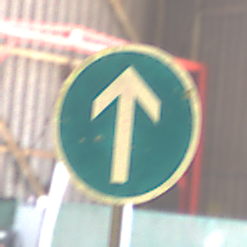
Verkehrszeichen: VorgeschriebeneFahrtrichtungGeradeaus
Umgebung: Indoor, Urban
Tageszeit: Midday
Wetter: NotSpecified
Licht: Natural
Jahreszeit: NotSpecified
Kontrast: MediumContrast